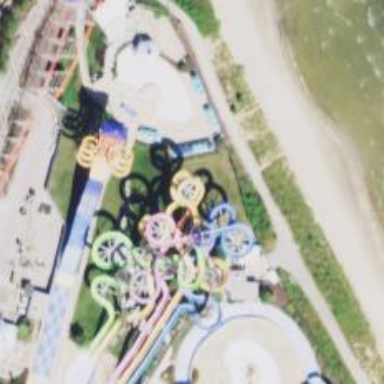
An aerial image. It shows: Tourism attraction featuring water slide.